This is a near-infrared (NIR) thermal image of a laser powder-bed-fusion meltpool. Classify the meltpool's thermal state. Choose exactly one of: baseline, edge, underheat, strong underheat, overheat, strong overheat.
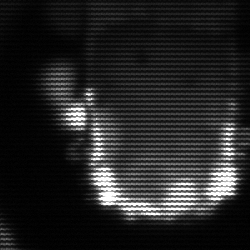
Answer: baseline